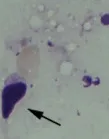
Aspiration cytology of the tumor before treatment showing scattered atypical spindle cells (arrows) (Giemsa staining, high power view x400).
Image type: pathology (giemsa)